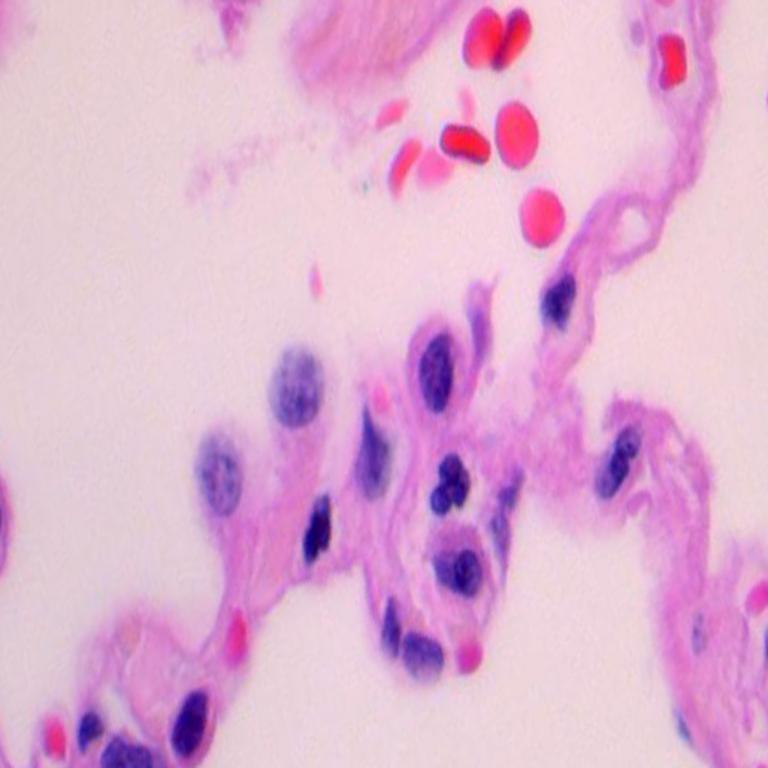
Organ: lung
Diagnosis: benign